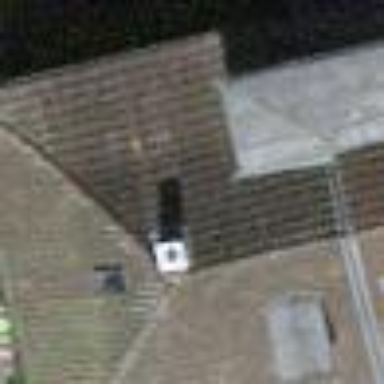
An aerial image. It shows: House with hipped roof.